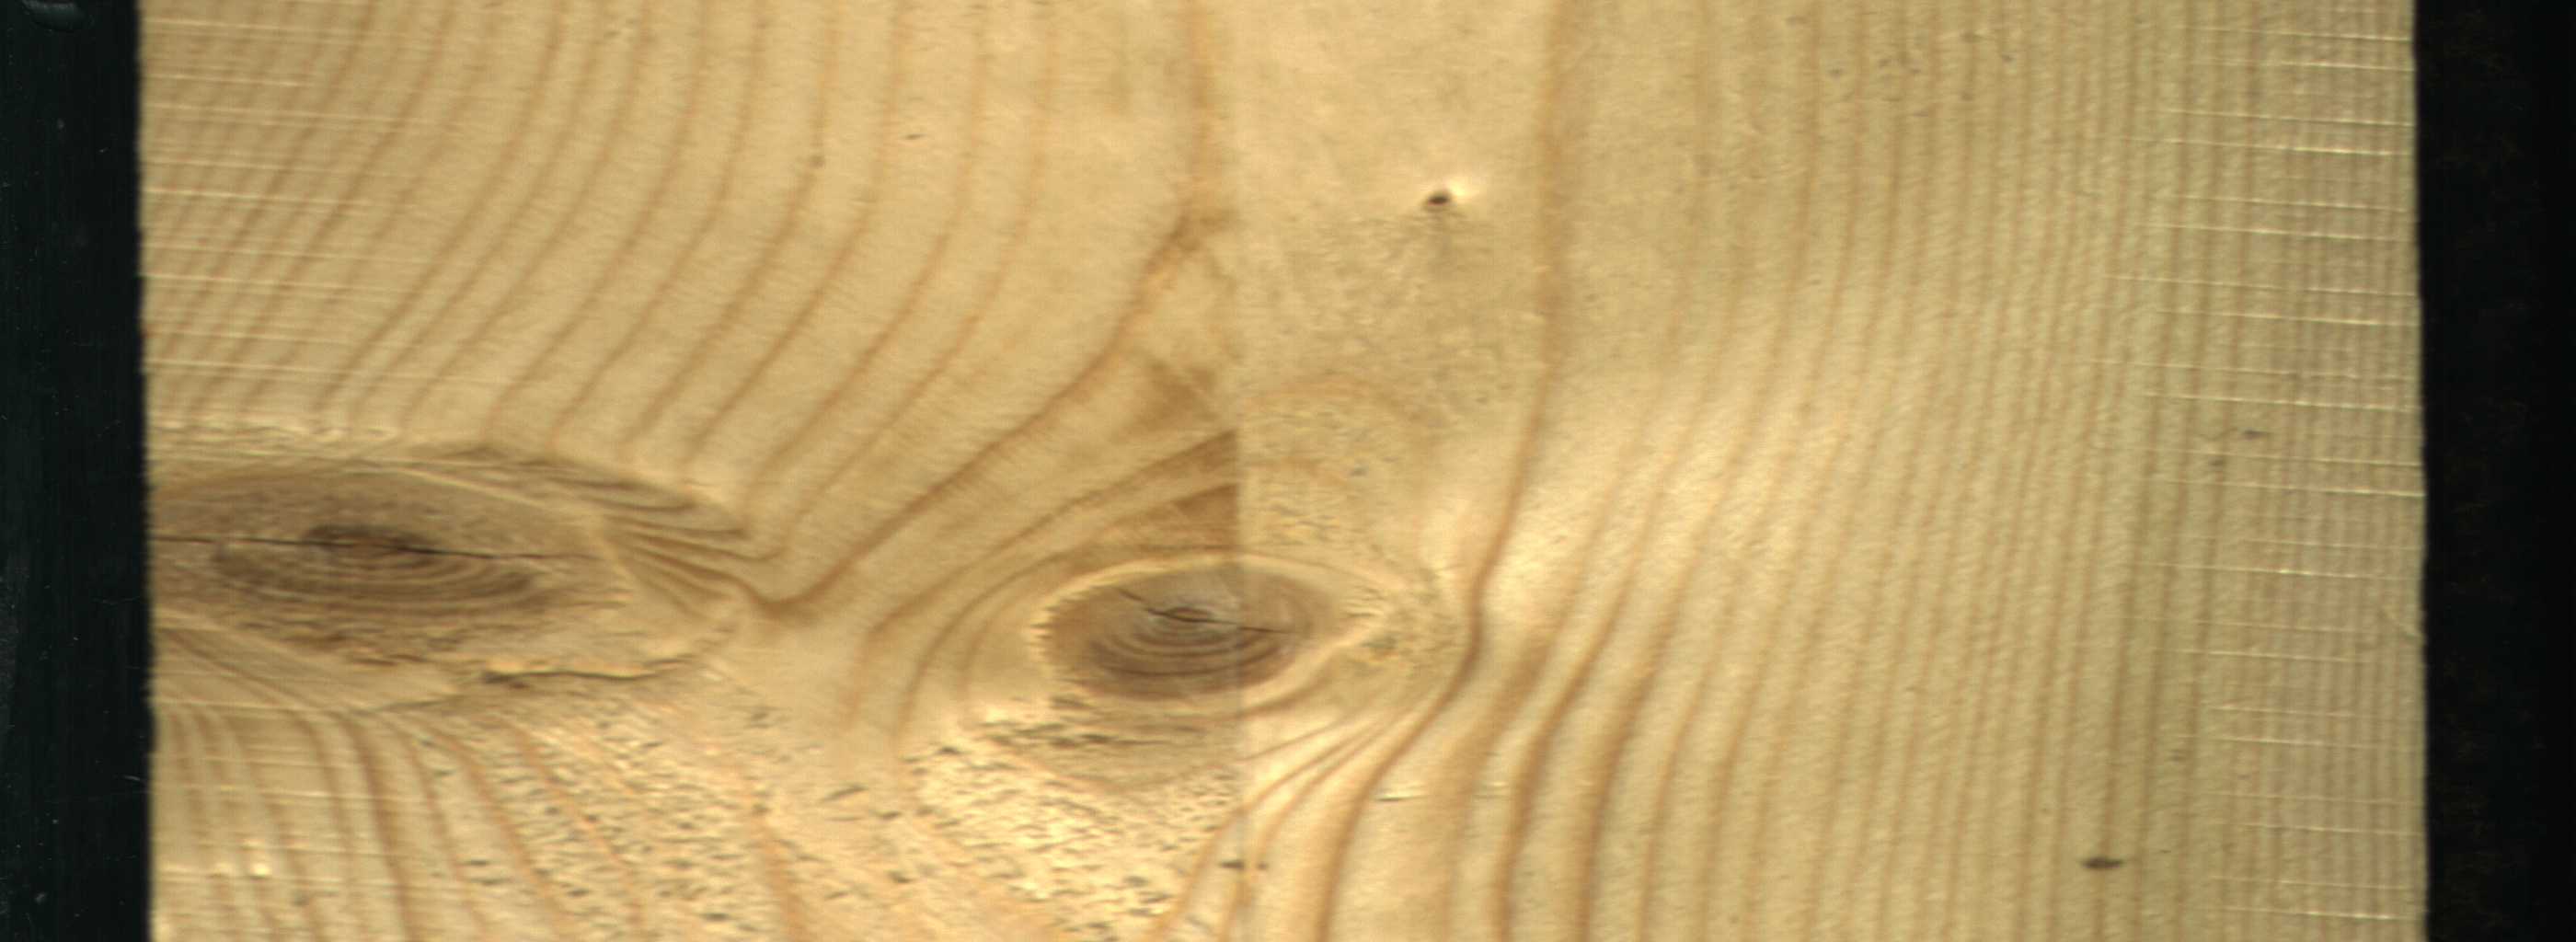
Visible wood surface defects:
knot_with_crack
Live_Knot
Live_Knot